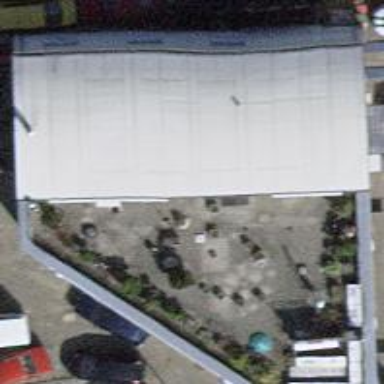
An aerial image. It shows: Industrial building used as car repair shop with round roof shape.